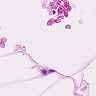
Metastatic tissue present: no